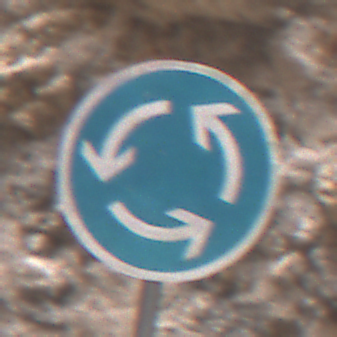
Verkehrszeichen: Kreisverkehr
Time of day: Midday
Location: Outdoor (Urban)
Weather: PartlyCloudy
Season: NotSpecified
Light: Natural